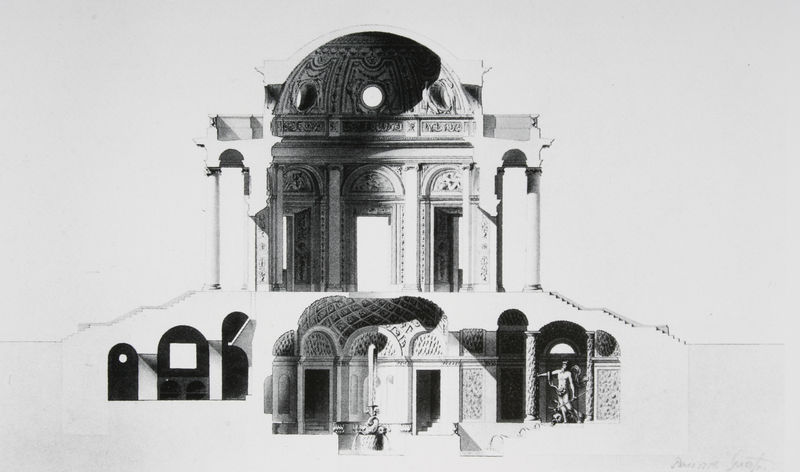
Titel: Entwurf für ein römisches Bad - Schnitt
Künstler: Andreas Gärtner
Standort: München
Institution: Architekturmuseum der Technischen Universität
Schlagwörter: dunkel, körper, mann, schatten, weiß, fenster, grau, hell, licht, pfeiler, raum, schwarz, skizze, säule, säulen, zeichnung, gebäude, muster, architektur, sockel, innenraum, kirche, sonne, figur, renaissance, brunnen, kreis, rund, skulptur, statue, relief, ansicht, bogen, fassade, türen, studie, dächer, mauer, grafik, graphik, türe, pilaster, rundbogen, kuppel, treppe, treppen, ornamente, aufgang, innenansicht, stufen, plastik, halle, bögen, eingang, keller, nische, gewölbe, orientalisch, schnitt, schwarzweiss, entwurf, architrav, kapitelle, kapitell, fries, aussenansicht, sims, gesims, eiss, schwarzw, okuli, grab, portikus, apsis, rundbögen, fresken, freitreppe, etagen, tempel, kassetten, monopteros, vorlage, querschnitt, mausoleum, islam, geschoss, monument, luke, basilika, gefries, aufriss, tympanon, nischen, ädikula, krypta, zentralbau, okulus, rundbau, untergeschoss, obergeschoss, fester, paln, sälen, islamisch, morgenland, lünetten, rotunda, keler, schattenzeichnung, schwrzaweiß, ims